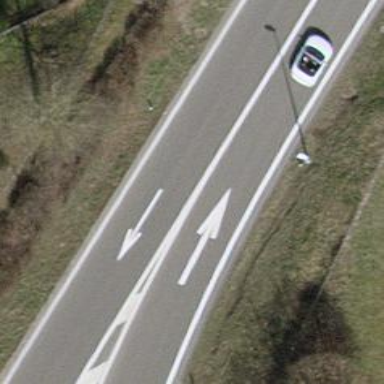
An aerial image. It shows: Asphalt trunk highway with no sidewalk. It is motorroad.